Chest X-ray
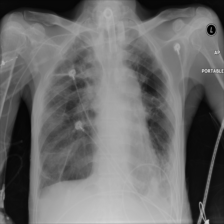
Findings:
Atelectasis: negative
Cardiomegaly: negative
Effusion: positive
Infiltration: negative
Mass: negative
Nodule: negative
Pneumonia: negative
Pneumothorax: negative
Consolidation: negative
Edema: negative
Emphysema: positive
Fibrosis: negative
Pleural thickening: positive
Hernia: negative